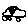
Label: car